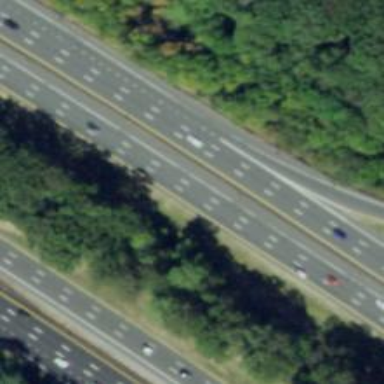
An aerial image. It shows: Urban freeway or expressway.